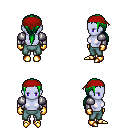
a pixel art fantasy rpg character, female body template, dark elf, purple skin, steel arm armor, teal pants, green ponytail hairstyle, red bandana, gold gloves, gold boots, four views (front, back, left, right), 2x2 character sprite sheet, small pixel art, hard edges, no anti-aliasing